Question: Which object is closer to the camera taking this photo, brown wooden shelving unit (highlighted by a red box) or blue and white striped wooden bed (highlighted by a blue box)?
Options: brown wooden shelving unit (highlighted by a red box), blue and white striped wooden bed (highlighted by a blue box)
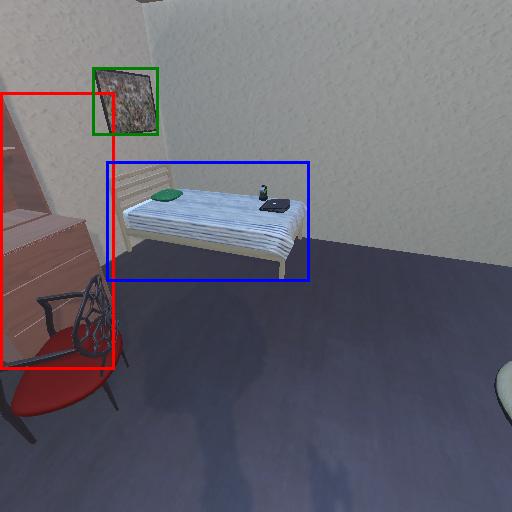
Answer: brown wooden shelving unit (highlighted by a red box)